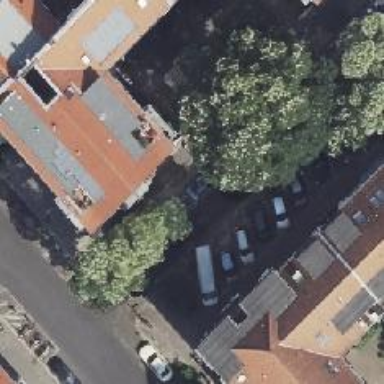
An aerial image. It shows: Bicycle parking located on the sidewalk.